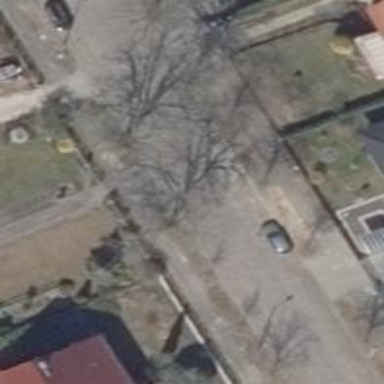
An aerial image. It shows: Residential road with separate sidewalks on both sides.